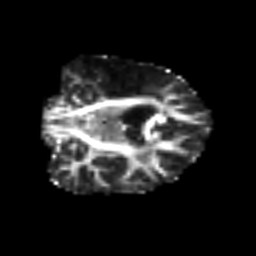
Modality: FA
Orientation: coronal
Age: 54
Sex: male
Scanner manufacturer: siemens
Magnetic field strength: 3 T
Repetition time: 6.1 s
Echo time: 0.101 s